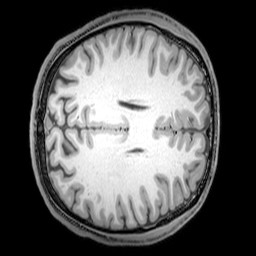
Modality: T1w
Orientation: axial
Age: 21
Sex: male
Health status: healthy
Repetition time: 0.081 s
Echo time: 0.037 s